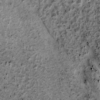
Label: not_dusty